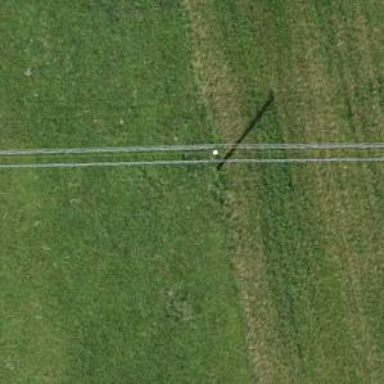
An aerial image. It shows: Utility pole as the man-made structure.